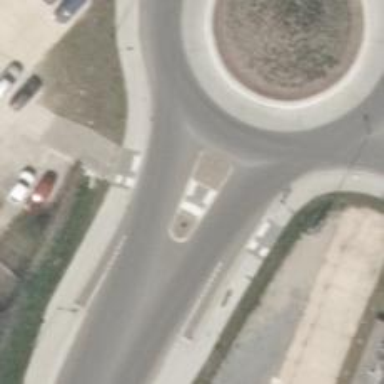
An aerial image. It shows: Unmarked crossing with pedestrian island.